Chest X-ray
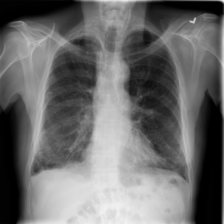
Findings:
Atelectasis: negative
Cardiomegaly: negative
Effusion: negative
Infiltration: negative
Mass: negative
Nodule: negative
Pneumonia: negative
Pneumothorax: negative
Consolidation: negative
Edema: negative
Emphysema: negative
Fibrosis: positive
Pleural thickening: negative
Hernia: negative